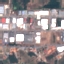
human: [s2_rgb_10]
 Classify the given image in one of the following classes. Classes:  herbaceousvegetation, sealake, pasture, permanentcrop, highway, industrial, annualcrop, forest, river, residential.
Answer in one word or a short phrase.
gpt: Industrial